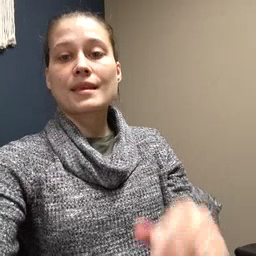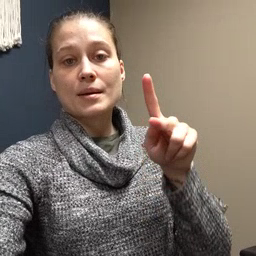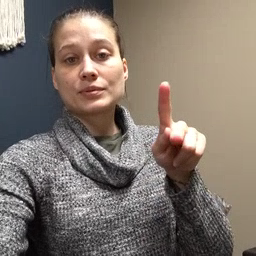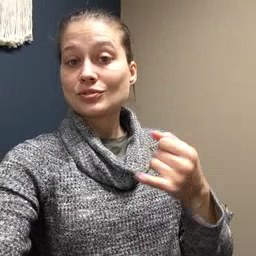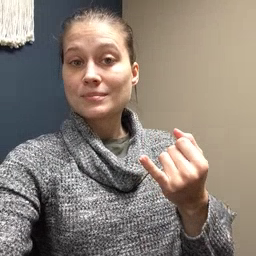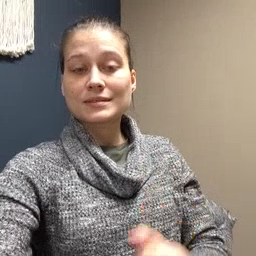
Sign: pajamas